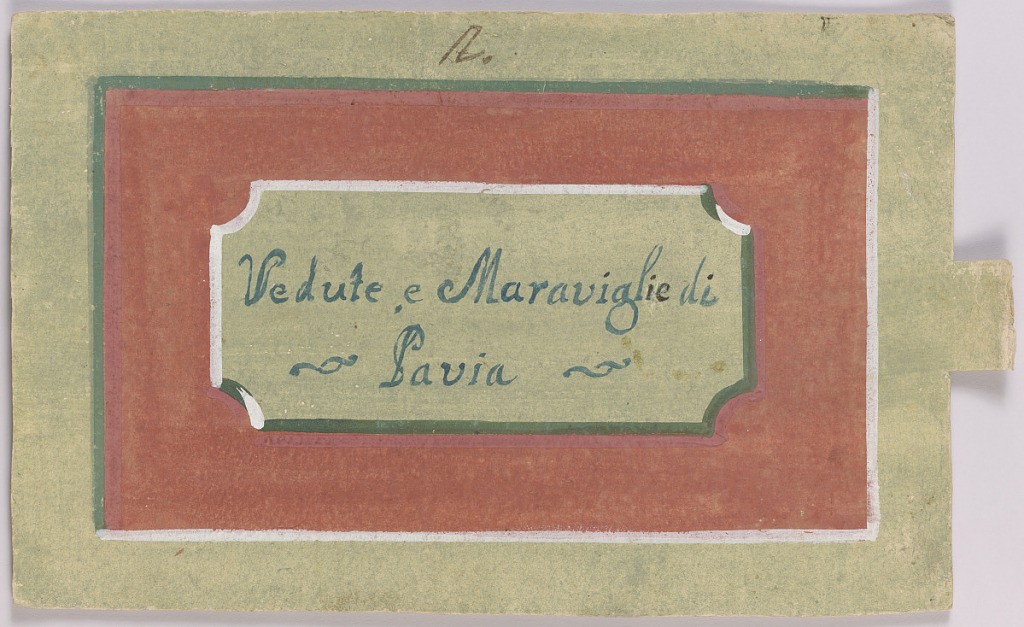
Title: Peep-Show Print
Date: mid-18th century
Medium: Engraving and brush and wash on paper
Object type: Print
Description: Peep-show print